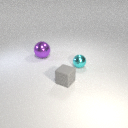
small cyan metal sphere in front of large purple metal sphere